Question: I'm working on a UITable with allowsMultipleSelectionDuringEditing = true, then I get a circle and red checkmark in the table when it is editing:

The problem is, I need to customize the table view cell such that there are some background image for the cell, and I need a larger margin in the left side of the cell. I can customize the cell contentView for the content position, but are there a way I can ?
I could have implement a customize table view cell with my own multi selection logic and view, but are there a way I can do it with the built-in multi-select implementation? If not, would you recommend a idiomatic way to do it?
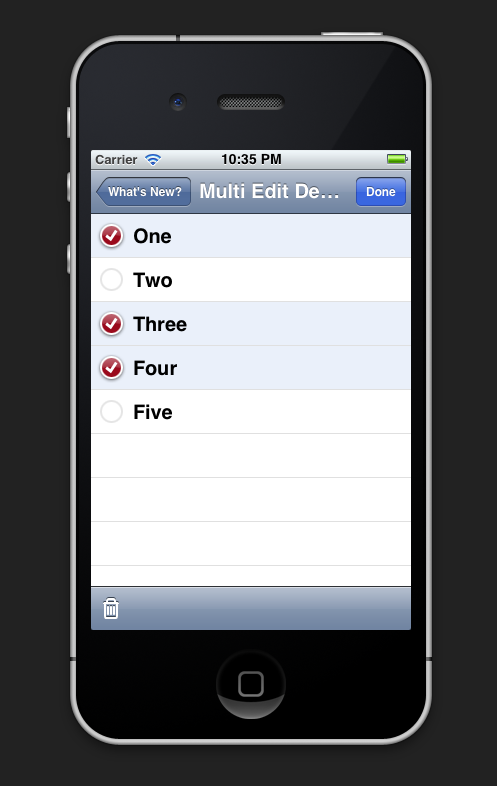
Answer: To answer my own question, you cannot move the red checkmark and circle (editing control) with public API.
You can however, override the method. Inside it find the subview which is a "", and modify its position as you wish.